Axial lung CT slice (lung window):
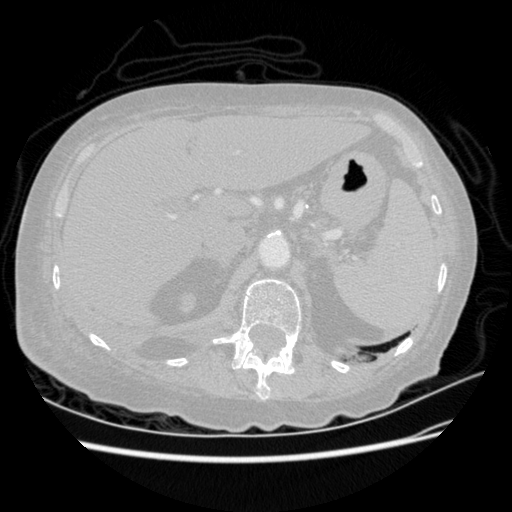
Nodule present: no